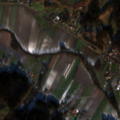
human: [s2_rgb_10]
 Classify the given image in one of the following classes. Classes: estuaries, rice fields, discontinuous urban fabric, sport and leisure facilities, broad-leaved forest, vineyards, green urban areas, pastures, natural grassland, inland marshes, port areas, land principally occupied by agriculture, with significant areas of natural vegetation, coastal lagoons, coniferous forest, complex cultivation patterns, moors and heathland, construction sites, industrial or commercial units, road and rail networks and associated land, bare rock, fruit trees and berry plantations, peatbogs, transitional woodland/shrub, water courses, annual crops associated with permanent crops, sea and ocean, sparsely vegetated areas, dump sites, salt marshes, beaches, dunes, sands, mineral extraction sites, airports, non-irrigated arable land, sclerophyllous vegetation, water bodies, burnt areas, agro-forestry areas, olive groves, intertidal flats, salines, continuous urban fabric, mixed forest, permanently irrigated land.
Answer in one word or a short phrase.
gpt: discontinuous urban fabric, complex cultivation patterns, land principally occupied by agriculture, with significant areas of natural vegetation, mixed forest